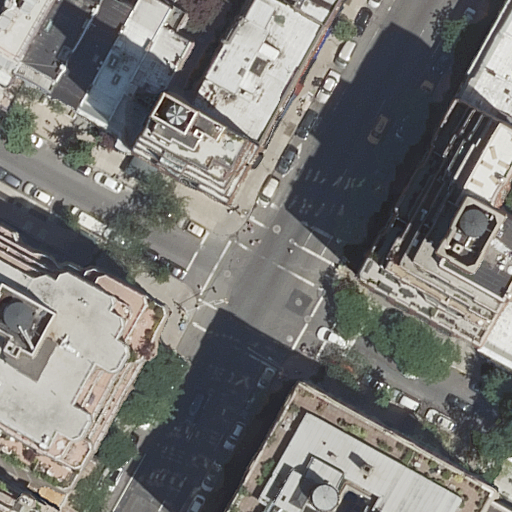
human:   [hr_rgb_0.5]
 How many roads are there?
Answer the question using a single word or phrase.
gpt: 2

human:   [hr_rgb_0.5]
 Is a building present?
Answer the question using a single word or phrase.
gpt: yes

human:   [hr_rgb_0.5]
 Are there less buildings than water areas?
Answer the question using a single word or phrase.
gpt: no

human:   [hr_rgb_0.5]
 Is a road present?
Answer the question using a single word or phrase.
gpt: yes

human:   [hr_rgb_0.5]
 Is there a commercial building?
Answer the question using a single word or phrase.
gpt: no

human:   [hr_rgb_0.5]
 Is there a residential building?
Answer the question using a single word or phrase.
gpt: yes

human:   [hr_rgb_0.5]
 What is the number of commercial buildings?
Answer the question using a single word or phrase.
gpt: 0

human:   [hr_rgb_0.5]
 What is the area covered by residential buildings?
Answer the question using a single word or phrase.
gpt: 4655m2

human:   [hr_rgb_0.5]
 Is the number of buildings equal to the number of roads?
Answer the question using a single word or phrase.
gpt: no

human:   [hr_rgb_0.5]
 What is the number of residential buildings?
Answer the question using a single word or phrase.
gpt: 17

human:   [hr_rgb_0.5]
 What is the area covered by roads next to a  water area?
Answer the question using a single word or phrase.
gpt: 0m2

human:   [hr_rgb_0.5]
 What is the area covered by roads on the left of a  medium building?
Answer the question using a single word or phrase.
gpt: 0m2

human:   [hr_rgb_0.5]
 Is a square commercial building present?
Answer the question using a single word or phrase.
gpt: no

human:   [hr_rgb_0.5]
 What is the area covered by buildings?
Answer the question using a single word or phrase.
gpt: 4655m2

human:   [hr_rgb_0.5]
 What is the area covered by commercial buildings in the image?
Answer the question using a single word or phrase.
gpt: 0m2

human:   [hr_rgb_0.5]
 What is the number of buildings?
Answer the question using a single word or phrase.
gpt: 17

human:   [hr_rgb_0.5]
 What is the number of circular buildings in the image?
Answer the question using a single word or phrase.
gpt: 0

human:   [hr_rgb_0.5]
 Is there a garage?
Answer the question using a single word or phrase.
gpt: no

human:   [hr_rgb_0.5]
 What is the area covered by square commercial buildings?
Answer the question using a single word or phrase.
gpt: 0m2

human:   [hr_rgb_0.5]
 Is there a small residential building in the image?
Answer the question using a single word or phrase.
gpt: yes

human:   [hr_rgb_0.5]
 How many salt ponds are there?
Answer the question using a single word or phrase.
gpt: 0

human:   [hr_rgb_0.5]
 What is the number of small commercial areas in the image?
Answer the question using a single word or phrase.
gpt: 0

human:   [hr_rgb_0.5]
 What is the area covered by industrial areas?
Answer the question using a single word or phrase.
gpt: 0m2

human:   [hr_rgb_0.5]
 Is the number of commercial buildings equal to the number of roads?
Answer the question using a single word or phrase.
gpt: no

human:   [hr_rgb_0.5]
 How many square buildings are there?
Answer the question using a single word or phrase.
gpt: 0

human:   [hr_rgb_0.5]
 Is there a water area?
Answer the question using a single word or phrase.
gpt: no

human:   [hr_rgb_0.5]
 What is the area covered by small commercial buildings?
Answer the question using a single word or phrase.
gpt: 0m2

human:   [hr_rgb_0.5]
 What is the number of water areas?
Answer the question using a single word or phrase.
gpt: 0

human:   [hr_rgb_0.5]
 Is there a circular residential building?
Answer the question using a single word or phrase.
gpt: no

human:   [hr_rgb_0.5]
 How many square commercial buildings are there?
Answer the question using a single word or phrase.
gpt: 0

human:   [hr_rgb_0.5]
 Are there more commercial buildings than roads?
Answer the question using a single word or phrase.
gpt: no

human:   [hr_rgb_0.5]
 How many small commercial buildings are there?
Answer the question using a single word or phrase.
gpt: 0

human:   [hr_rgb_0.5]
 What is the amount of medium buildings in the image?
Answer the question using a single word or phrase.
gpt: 4

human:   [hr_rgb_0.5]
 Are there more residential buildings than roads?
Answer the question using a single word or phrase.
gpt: yes

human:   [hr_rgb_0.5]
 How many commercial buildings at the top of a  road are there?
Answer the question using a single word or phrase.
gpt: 0

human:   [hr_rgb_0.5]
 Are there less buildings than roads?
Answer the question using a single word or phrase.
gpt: no

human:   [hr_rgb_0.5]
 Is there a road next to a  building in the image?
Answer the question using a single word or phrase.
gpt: yes

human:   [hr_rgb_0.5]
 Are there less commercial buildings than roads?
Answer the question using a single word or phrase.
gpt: yes

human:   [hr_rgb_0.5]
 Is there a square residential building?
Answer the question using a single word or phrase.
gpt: no

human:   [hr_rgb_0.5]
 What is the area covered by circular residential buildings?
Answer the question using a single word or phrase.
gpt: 0m2

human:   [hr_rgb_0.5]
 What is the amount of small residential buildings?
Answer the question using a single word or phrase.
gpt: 9

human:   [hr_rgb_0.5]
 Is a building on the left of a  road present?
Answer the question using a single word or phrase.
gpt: yes

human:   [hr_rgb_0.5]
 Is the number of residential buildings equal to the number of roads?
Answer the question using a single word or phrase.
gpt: no

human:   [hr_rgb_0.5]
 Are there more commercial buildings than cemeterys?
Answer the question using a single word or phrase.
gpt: no

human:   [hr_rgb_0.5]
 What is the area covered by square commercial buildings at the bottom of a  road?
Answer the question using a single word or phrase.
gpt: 0m2

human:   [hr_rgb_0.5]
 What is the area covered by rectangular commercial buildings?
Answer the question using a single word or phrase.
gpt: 0m2

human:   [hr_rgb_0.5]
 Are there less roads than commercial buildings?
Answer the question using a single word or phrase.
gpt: no

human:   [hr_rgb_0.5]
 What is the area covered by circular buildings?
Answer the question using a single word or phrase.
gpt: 0m2

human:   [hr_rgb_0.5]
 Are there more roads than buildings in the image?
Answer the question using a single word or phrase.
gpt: no

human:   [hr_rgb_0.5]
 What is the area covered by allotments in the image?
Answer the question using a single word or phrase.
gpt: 0m2

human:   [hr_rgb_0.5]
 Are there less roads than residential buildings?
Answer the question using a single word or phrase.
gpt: yes

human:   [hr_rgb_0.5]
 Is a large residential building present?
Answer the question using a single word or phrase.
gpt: yes

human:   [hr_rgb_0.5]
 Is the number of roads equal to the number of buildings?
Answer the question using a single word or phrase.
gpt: no

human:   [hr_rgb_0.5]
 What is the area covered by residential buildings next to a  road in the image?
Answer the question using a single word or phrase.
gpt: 4655m2

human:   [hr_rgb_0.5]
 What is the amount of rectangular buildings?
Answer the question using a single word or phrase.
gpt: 10

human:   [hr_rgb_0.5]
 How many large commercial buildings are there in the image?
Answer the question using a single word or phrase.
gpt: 0

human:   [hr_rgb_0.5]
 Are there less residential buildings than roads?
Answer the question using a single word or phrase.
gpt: no

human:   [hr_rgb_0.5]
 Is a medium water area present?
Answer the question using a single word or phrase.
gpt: no

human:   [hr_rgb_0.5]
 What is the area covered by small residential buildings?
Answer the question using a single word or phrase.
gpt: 300m2

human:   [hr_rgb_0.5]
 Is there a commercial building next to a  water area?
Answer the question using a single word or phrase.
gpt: no

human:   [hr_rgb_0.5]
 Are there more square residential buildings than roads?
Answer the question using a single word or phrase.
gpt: no

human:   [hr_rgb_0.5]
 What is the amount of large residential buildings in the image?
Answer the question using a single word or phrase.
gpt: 4

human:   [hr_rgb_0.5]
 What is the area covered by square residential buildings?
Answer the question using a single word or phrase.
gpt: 0m2

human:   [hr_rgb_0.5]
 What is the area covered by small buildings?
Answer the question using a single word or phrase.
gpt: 300m2